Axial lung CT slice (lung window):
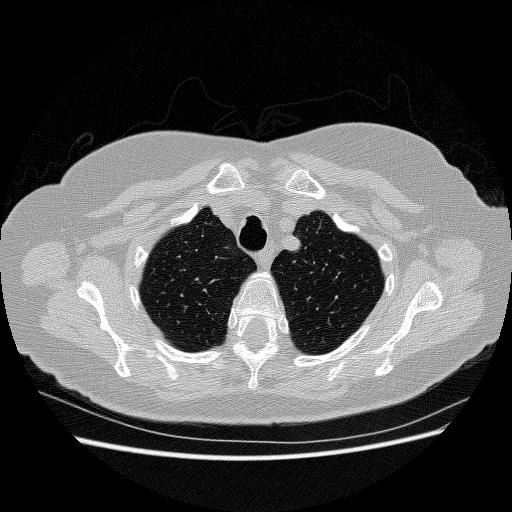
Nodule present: no